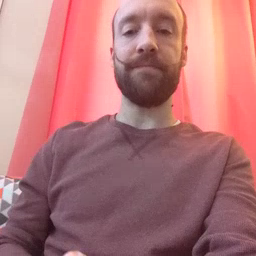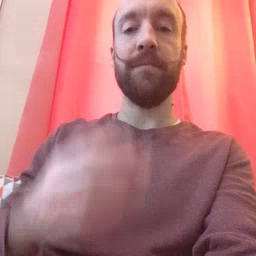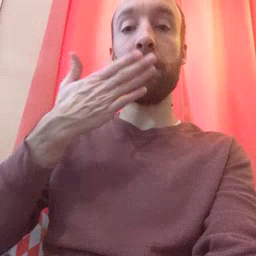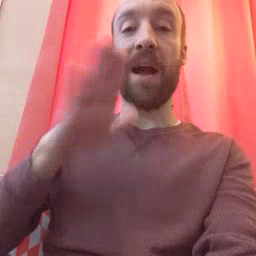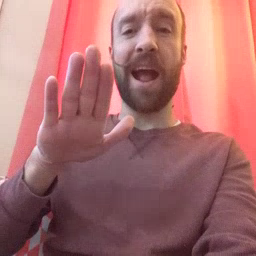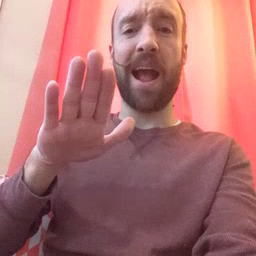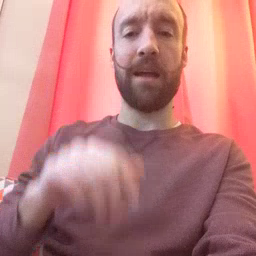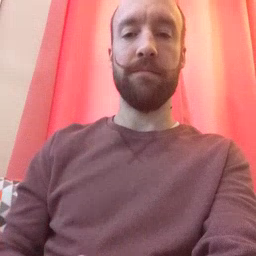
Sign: bad